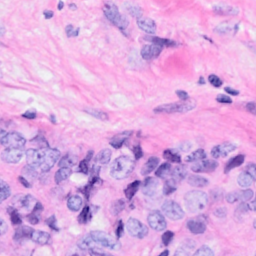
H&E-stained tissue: Breast